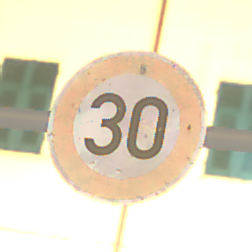
Verkehrszeichen: Geschwindigkeit30
Umgebung: Outdoor, Urban
Tageszeit: Night
Wetter: PartlyCloudy
Licht: Artificial
Jahreszeit: NotSpecified
Kontrast: HighContrast